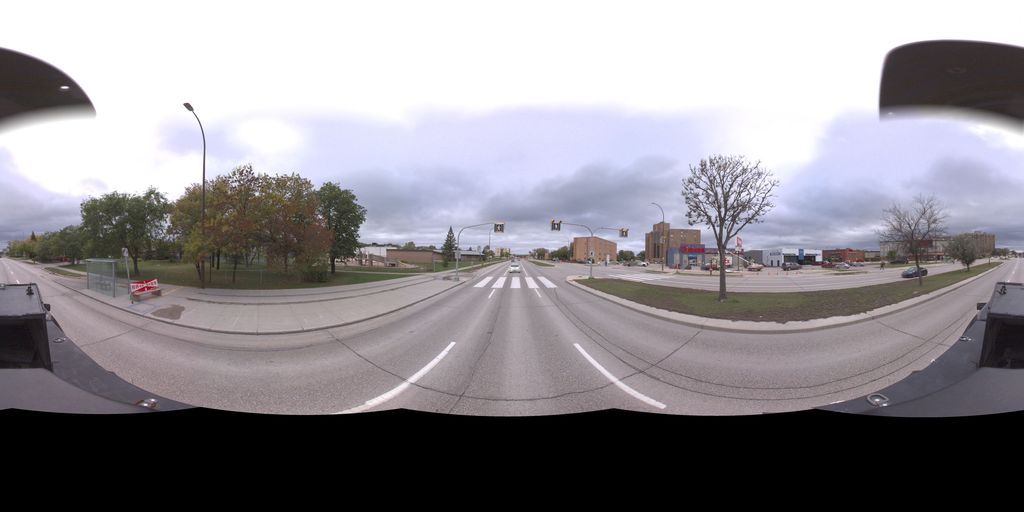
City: winnipeg